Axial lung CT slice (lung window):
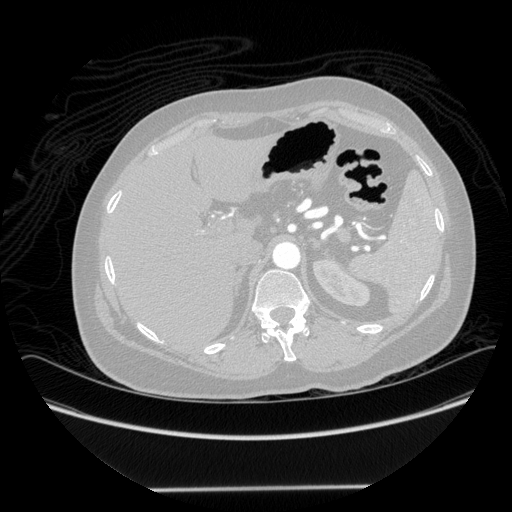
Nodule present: no